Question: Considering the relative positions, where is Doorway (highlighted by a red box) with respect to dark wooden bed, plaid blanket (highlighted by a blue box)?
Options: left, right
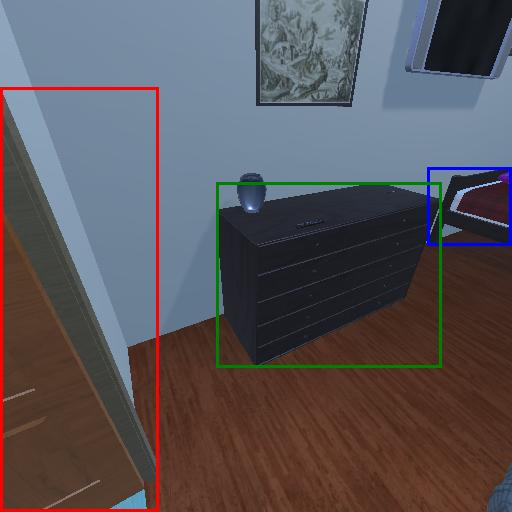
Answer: left